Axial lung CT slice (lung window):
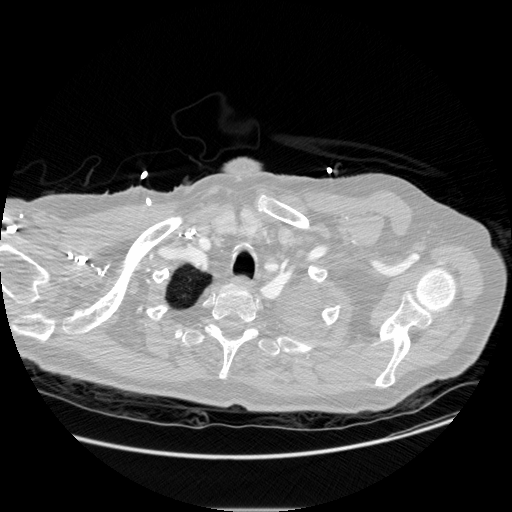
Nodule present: no